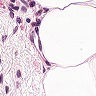
Metastatic tissue present: no